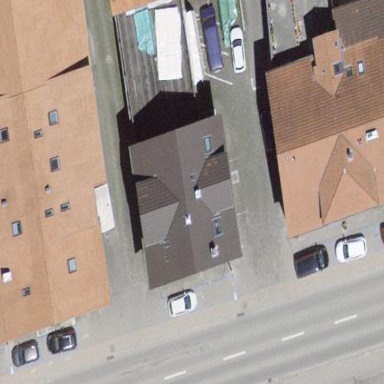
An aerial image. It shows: Residential building.